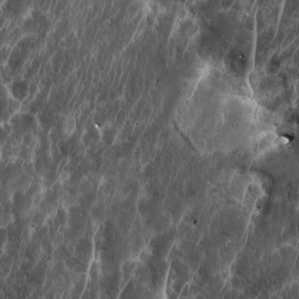
Label: non_frost